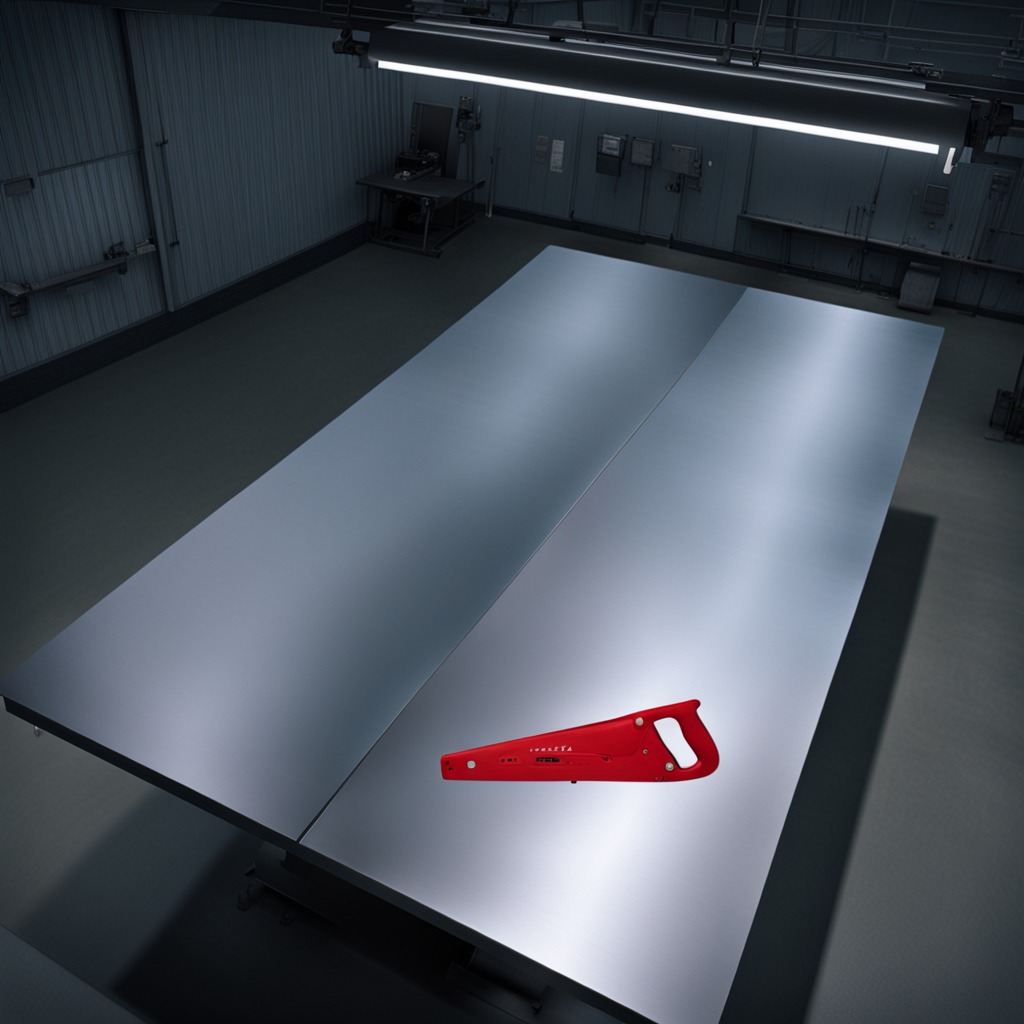
A metal saw is lying on the tabletop in the evening.